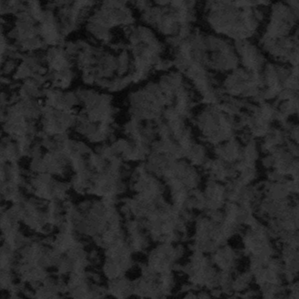
Label: frost